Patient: sex M, age 75
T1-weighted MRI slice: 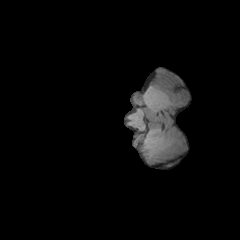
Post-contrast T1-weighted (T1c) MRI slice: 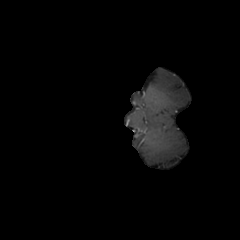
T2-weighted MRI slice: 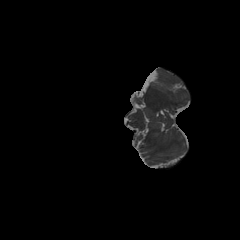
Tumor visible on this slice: no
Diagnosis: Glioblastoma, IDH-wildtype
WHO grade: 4